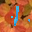
Label: 1